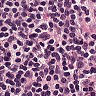
Metastatic tissue present: no